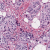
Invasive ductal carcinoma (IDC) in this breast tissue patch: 1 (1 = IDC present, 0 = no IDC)